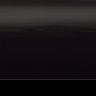
Metastatic tissue present: no